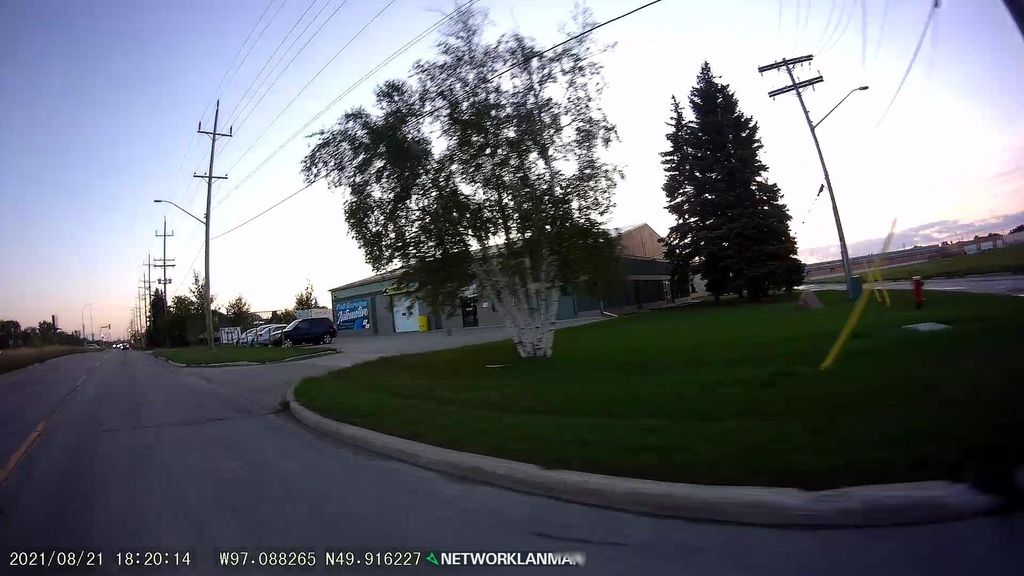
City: winnipeg